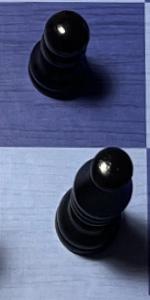
Label: Bishop_Black